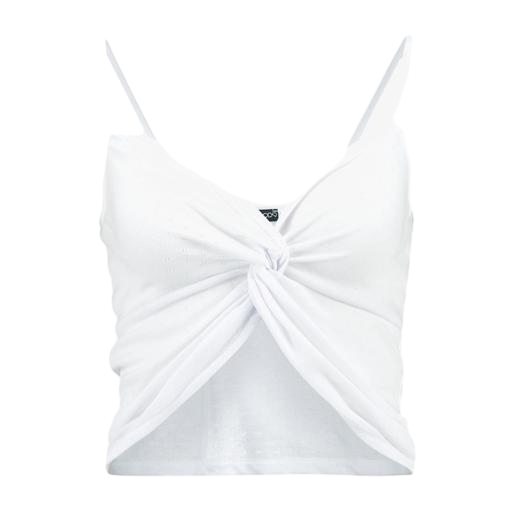
white knot front crop camisole, white tie-front tank, white twist front keyhole jersey tank top, white background